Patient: sex M, age 61
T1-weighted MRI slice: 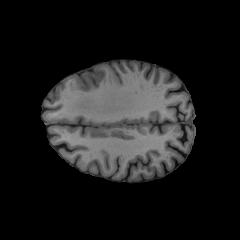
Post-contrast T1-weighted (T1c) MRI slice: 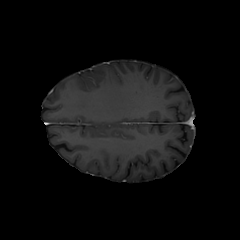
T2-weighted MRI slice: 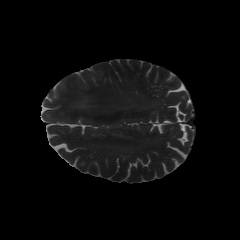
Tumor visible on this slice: yes
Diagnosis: Glioblastoma, IDH-wildtype
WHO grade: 4